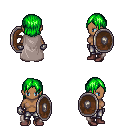
a pixel art fantasy rpg character, female body template, human, dark skin, gray cape, metal pants, green long bangs hairstyle, metal gloves, maroon shoes, shield, four views (front, back, left, right), 2x2 character sprite sheet, small pixel art, hard edges, no anti-aliasing